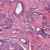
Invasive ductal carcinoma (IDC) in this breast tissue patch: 1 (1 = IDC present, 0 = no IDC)